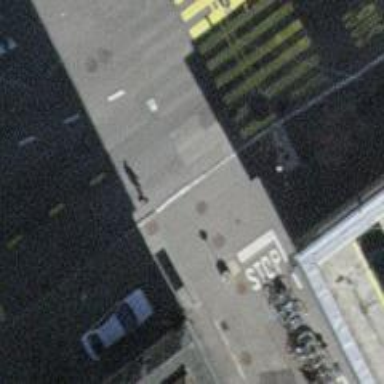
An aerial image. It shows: Living street with asphalt surface. There are sidewalks on both sides of the road.